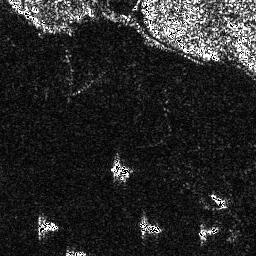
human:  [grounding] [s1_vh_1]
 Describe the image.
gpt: In the satellite image, there is  <ref>1 small ship </ref> <box>[[42, 62, 50, 69, 0]]</box> located at center,  <ref>2 small ship </ref> <box>[[81, 75, 88, 81, 0], [77, 87, 85, 93, 0]]</box> located at bottom right,  <ref>1 small ship </ref> <box>[[53, 85, 62, 91, 0]]</box> located at bottom,  <ref>1 small ship </ref> <box>[[14, 84, 22, 90, 0]]</box> located at bottom left.